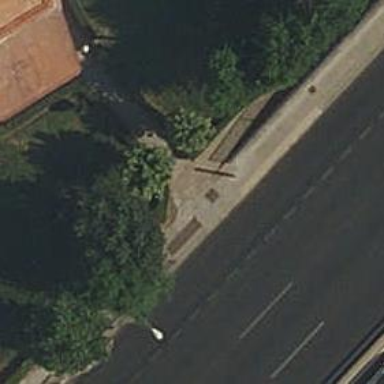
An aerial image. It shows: Footway surfaced with paving stones.